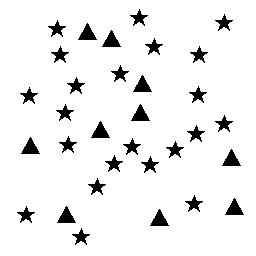
Squares: 0
Triangles: 10
Stars: 22
Total shapes: 32